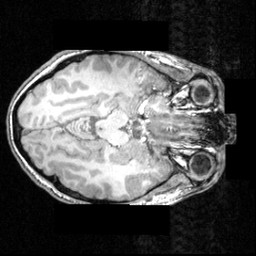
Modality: T1w
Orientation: axial
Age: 23
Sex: male
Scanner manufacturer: siemens
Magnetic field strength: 3.951 T
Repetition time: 2.5 s
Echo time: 0.00393 s